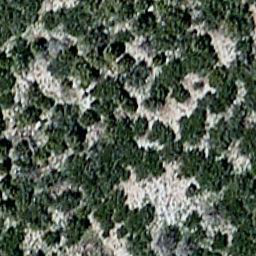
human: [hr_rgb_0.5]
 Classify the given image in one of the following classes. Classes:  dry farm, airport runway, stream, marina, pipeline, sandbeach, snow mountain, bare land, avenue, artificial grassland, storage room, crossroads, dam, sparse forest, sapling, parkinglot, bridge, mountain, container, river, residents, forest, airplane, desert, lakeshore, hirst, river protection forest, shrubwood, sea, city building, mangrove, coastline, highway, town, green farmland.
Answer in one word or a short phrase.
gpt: sparse forest